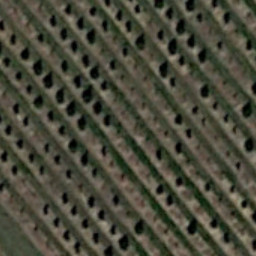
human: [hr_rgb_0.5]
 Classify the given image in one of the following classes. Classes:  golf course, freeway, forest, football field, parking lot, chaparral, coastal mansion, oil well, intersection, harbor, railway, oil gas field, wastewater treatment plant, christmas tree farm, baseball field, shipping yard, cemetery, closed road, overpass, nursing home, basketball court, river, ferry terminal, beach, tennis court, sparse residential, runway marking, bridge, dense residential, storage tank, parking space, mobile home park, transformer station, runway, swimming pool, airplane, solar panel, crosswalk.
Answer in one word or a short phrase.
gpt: christmas tree farm